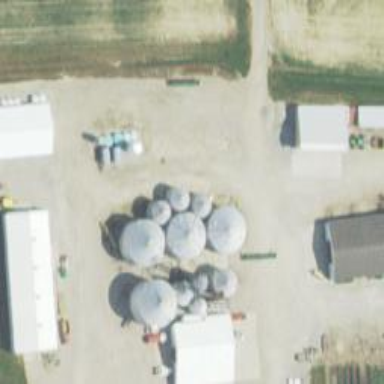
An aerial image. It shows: Silo.